Interaction volume radius: 5 \u00c5
Interaction volume height: 10 \u00c5
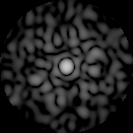
Disorder parameter: 0.8072